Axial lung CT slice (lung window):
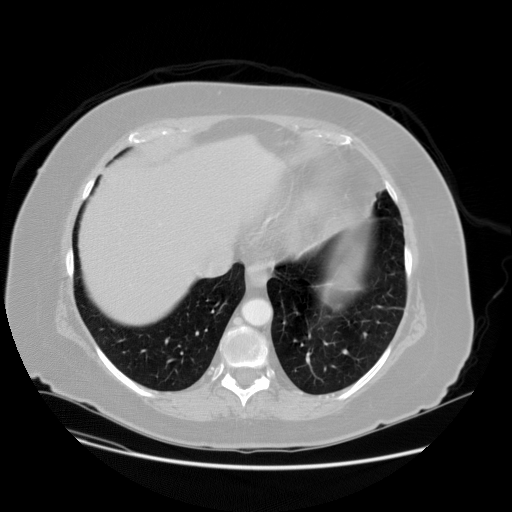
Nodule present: no